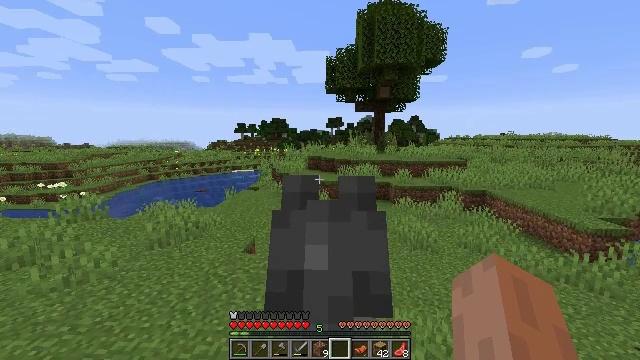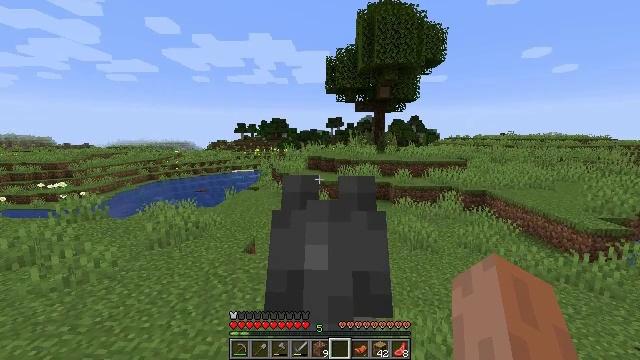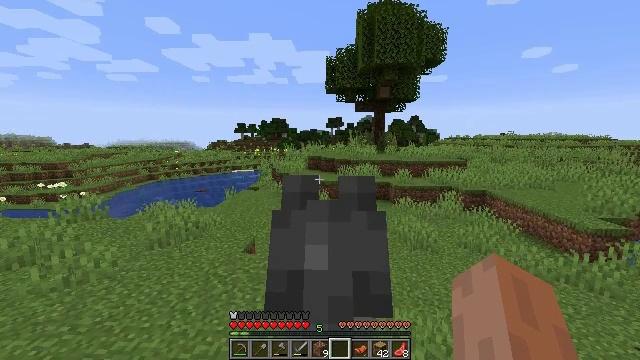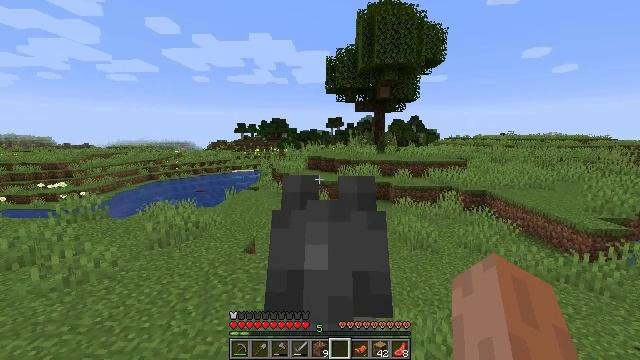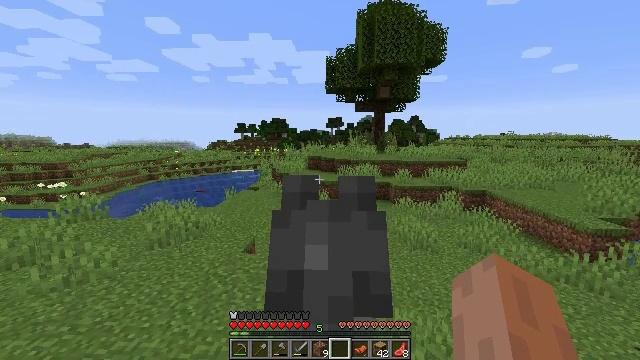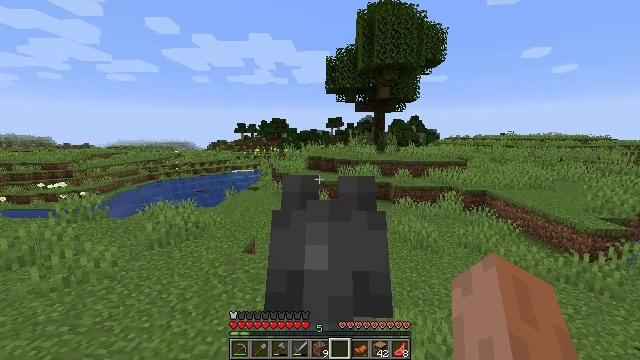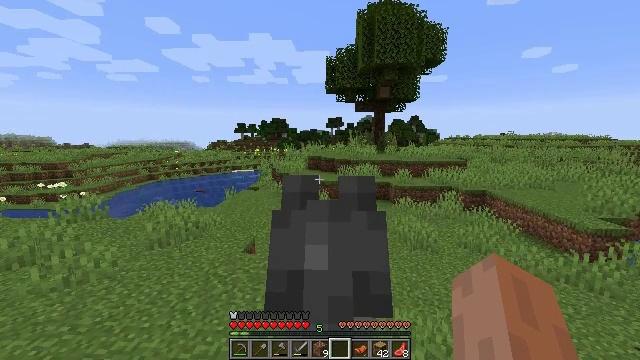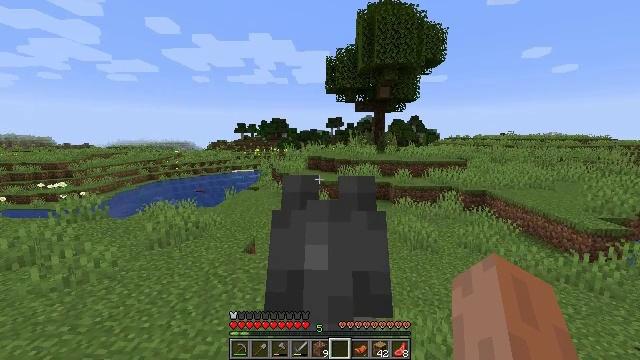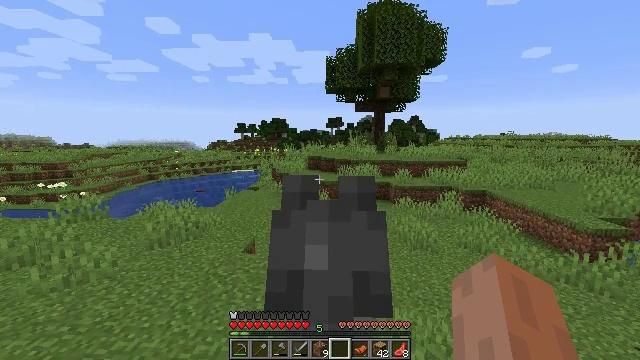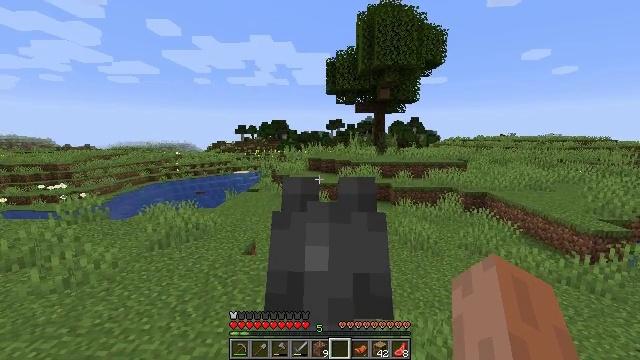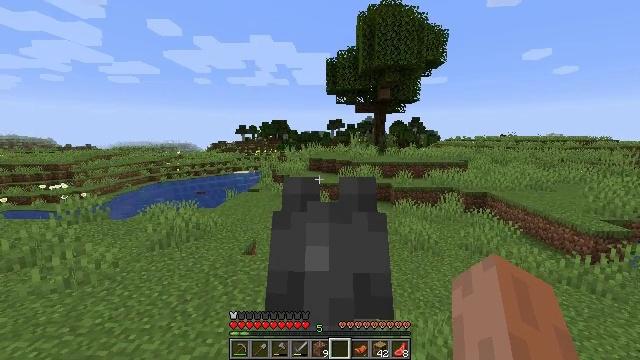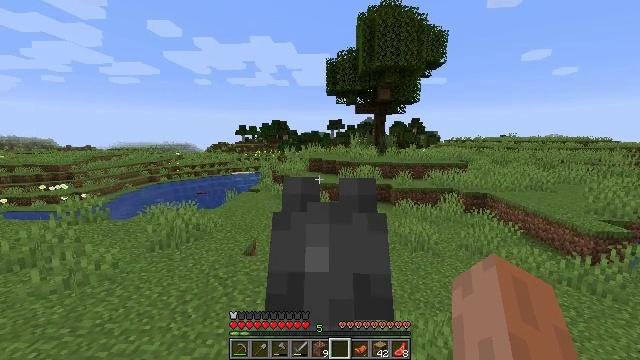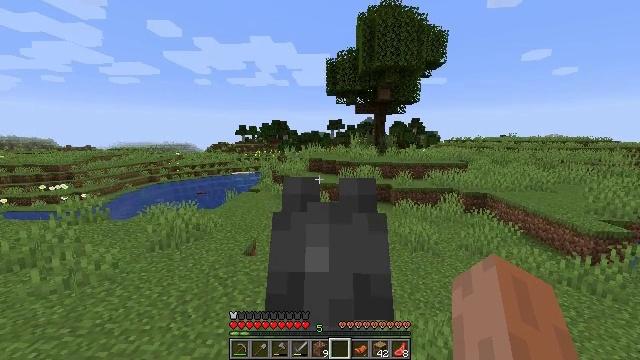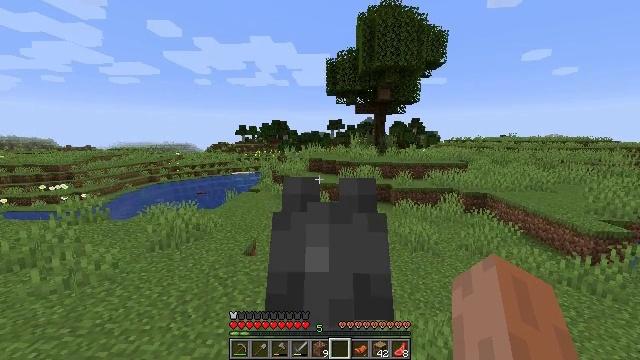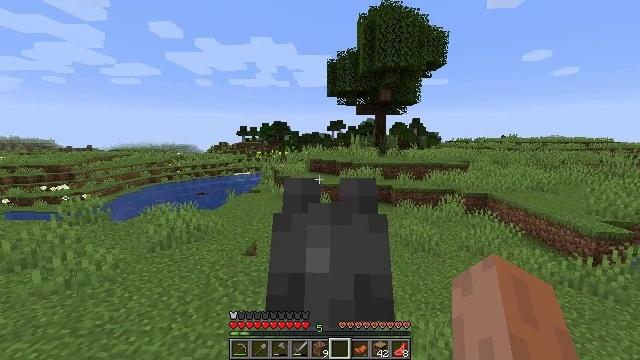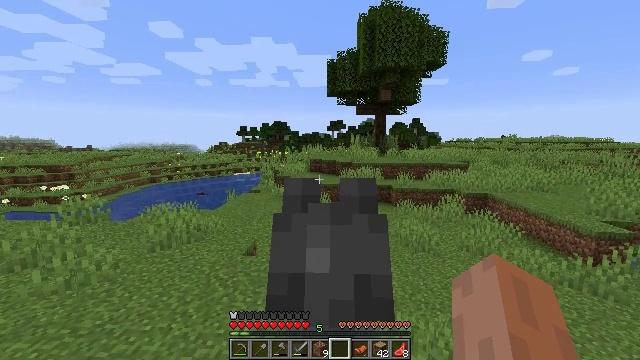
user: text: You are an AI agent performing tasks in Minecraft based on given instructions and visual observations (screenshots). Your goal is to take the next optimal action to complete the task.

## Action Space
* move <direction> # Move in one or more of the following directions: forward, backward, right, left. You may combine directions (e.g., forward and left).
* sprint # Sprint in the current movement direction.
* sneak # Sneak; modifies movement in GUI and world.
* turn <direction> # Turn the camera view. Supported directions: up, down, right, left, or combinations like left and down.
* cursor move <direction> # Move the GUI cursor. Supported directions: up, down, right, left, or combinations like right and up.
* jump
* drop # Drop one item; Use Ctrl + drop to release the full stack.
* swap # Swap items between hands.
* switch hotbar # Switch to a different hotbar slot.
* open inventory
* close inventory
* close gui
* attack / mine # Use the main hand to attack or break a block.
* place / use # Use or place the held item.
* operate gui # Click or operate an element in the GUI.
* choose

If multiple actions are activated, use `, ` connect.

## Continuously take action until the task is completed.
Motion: motion action
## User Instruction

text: Break the coarse dirt block.
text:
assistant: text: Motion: no_op
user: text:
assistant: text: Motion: no_op
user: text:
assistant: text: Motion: no_op
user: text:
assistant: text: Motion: no_op
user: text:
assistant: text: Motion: no_op
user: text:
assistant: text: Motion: no_op
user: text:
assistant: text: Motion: no_op
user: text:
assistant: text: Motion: no_op
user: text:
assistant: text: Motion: no_op
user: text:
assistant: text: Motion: no_op
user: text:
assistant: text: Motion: no_op
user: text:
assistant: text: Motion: no_op
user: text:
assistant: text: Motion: no_op
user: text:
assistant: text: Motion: no_op
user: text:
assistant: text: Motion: no_op
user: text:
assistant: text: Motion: no_op
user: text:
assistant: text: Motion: no_op
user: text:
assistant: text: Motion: no_op
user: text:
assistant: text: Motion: no_op
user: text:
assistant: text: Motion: no_op
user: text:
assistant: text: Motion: no_op
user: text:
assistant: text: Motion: no_op
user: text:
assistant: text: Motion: no_op
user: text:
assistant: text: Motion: no_op
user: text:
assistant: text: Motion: no_op
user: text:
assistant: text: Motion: no_op
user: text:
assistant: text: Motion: no_op
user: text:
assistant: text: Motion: no_op
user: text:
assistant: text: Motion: no_op
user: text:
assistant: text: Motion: no_op